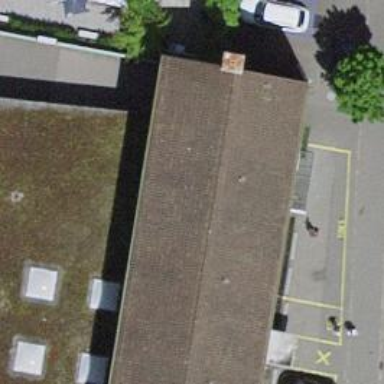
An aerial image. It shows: Post box is visible.